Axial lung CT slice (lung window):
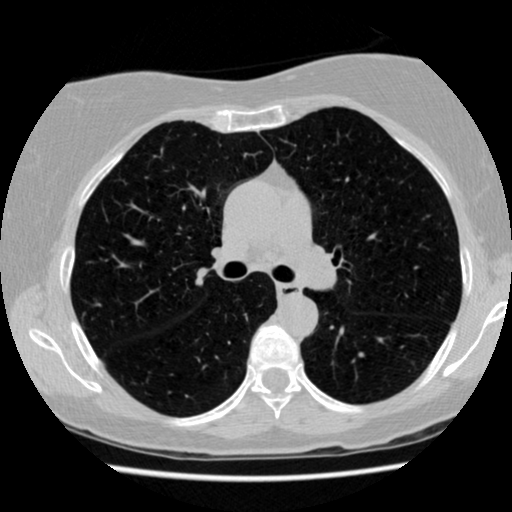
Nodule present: no